Question: I am new to the Activiti framework. Learning the concepts via prototypes.
Here is the prototype I am currently working with:
1. I have integrated Activiti with a Vaadin Project
2. Activiti version: 5.16.1
Here is my process flow:

My main Vaadin java class starts this process flow. The first service task is the 'ModalWindow' java class. At this point I add a 'subWindow' using
'UI.getCurrent().addWindow(modalWindow);'
This Window has a 'TextField' and a submit button. At this point I would like the process to wait for the user to click on submit button.
### What I have tried so far :
1. added a ReceiveTask between ModalWindow and TempTask. this receive task would be signalled to end in the Button.ClickListener of the ModalWindow class.
### What happened:
1. Once the subWindow was added to my main page, the process just continued till endEvent, skipping over TemTask.
2. when User clicked on submit, the entire process was started from the beginning!!
### What is required:
-
Could someone please guide me?
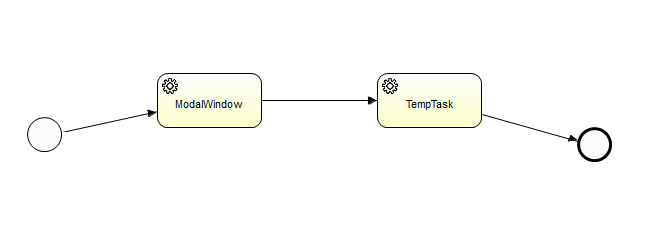
Answer: You need to be using a user task.
As soon as the user task is initiated, the process will enter a wait state until the task is explicitly completed using the task.complete() API.
Your VAADIN application can automatically wait for the task to be assigned (look at some of the task unit tests for examples of how to do this) and then enable the submit button.
BPMN and Activiti is extremely powerful but sometimes there are many ways to do the same thing.
Let me know if you need any more help.
Cheers,
Greg Harley - BP3